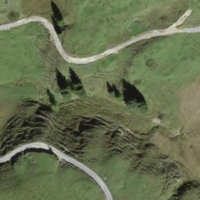
EUNIS habitat code: 26
Species observed at this site:
Caltha palustris
Bartsia alpina